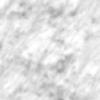
Label: no_change